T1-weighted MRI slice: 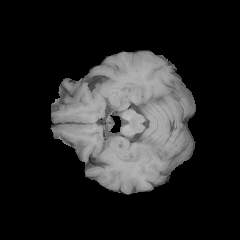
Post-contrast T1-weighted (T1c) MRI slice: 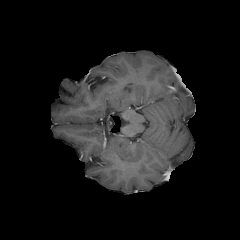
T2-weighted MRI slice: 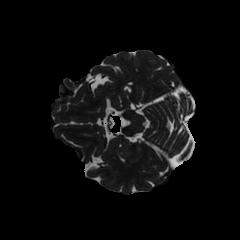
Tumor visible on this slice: no